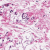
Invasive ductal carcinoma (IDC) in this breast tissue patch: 0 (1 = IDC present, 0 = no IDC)